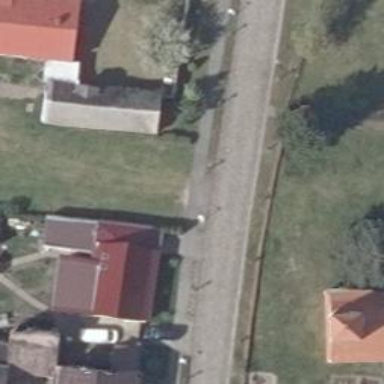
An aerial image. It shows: Residential road.